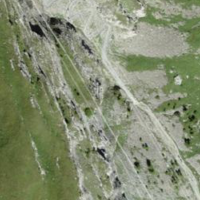
EUNIS habitat code: 48
Species observed at this site:
Rupicapra rupicapra
Aster alpinus